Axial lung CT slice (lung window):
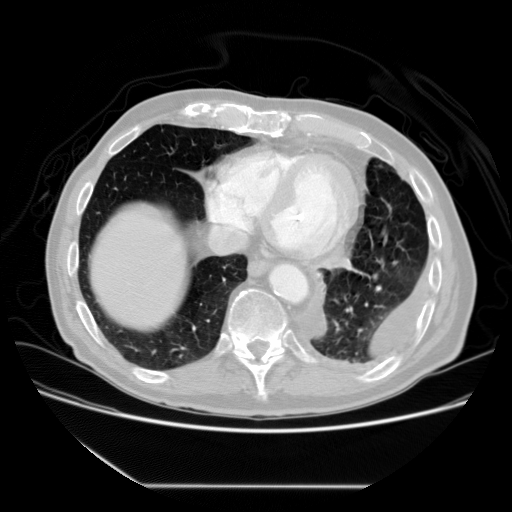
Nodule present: no